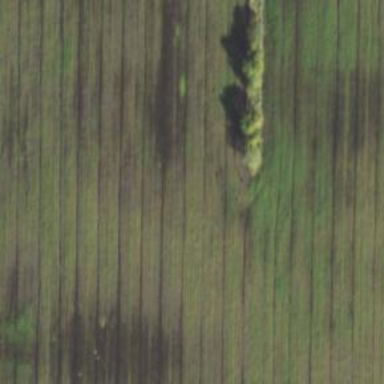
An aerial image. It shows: Row of trees in natural setting.